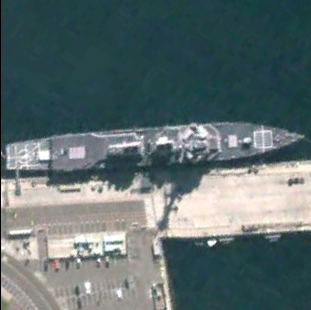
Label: destroyer